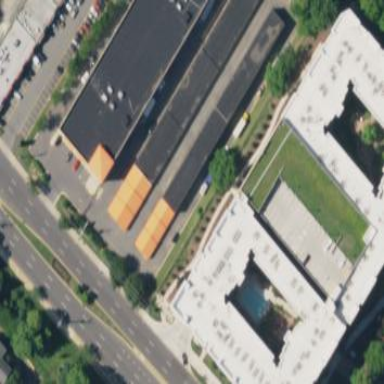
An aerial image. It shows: Parking garage.